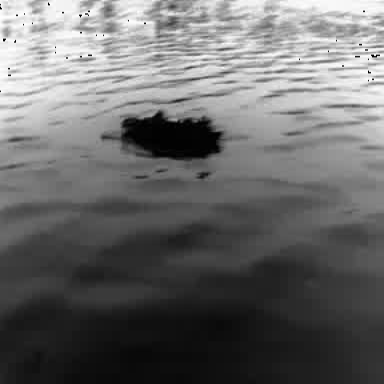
There is a container_ship in the infrared image.